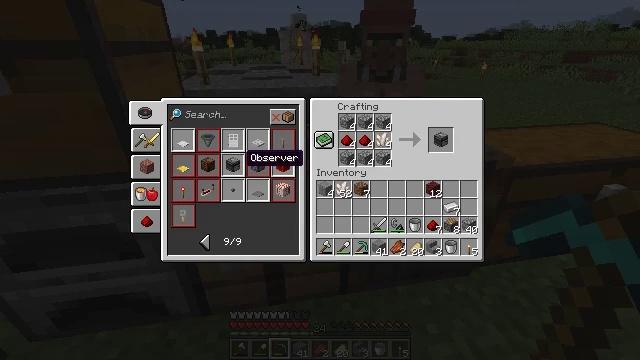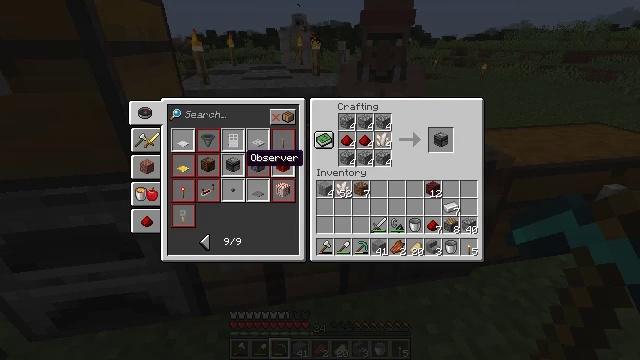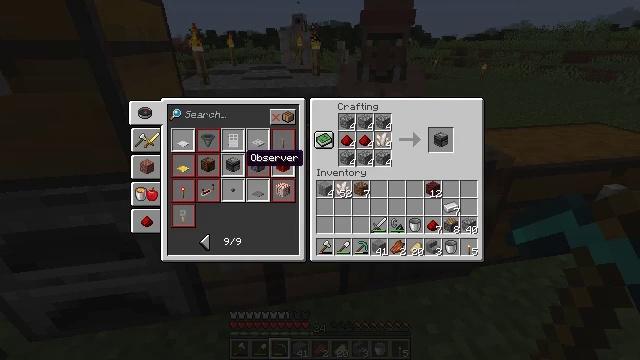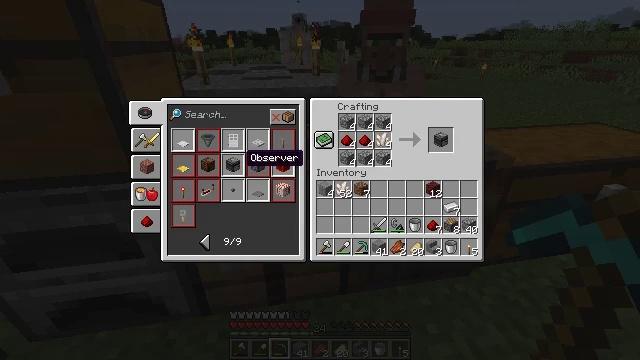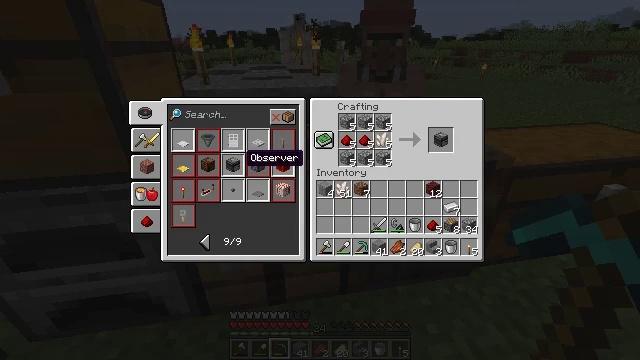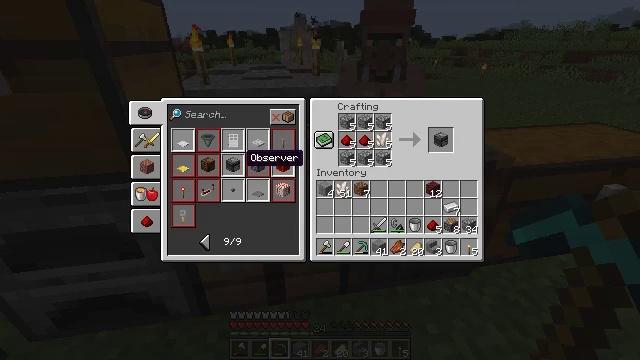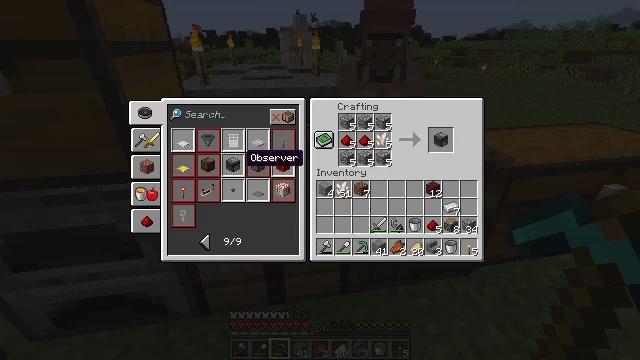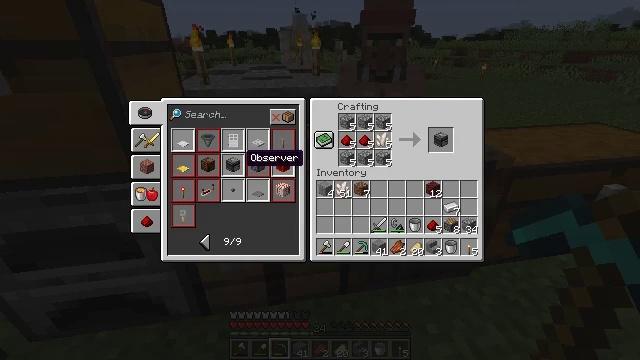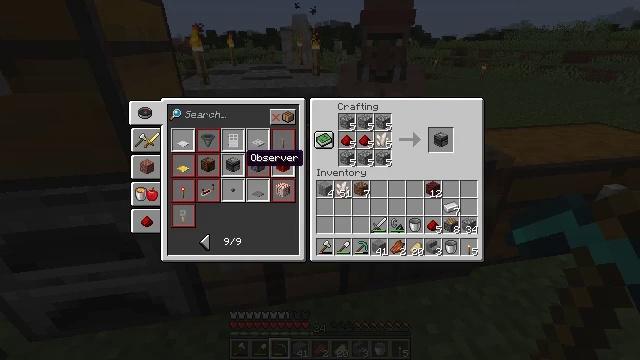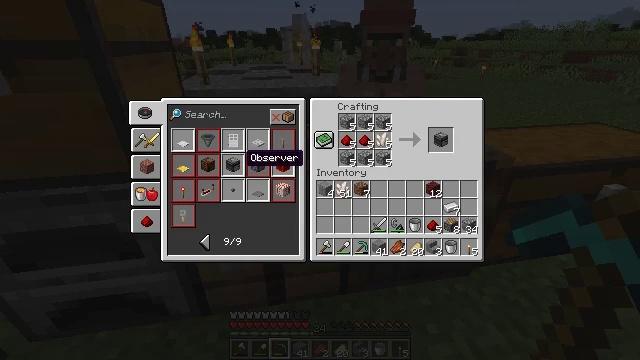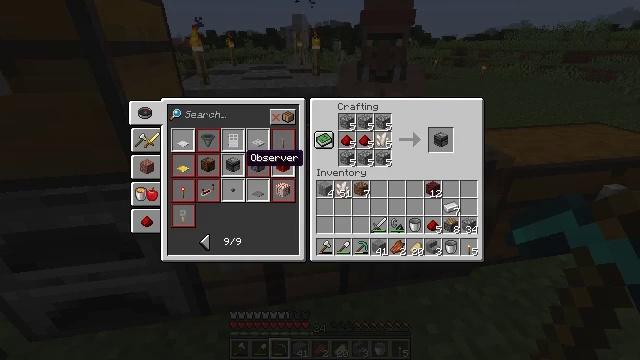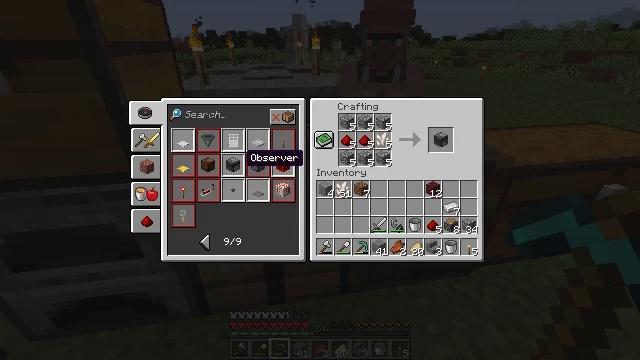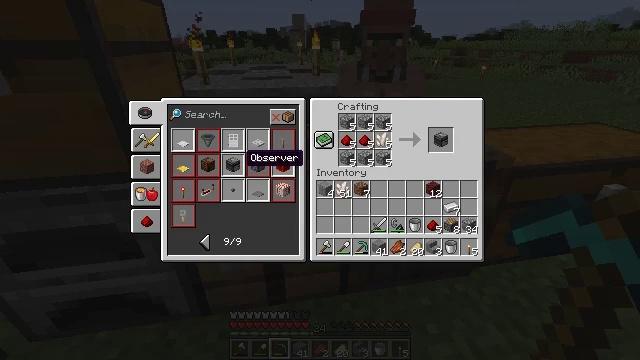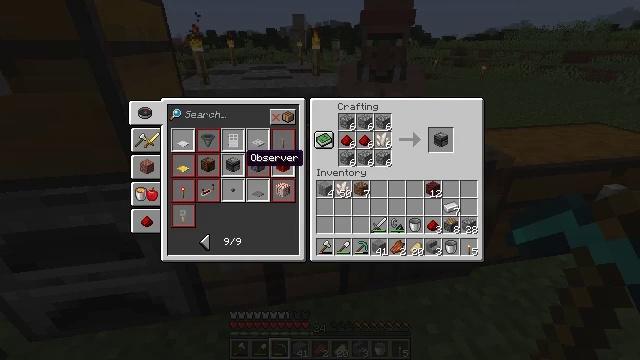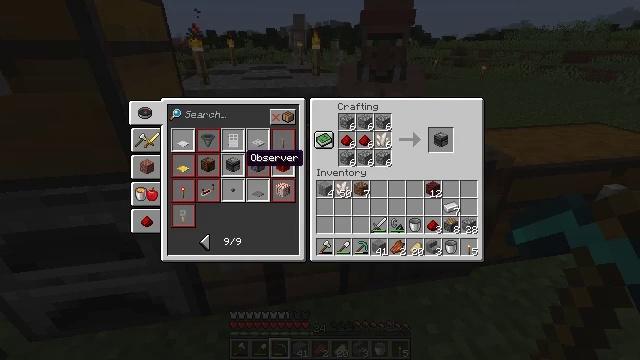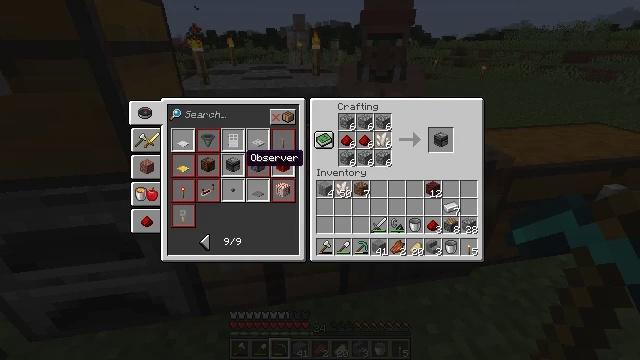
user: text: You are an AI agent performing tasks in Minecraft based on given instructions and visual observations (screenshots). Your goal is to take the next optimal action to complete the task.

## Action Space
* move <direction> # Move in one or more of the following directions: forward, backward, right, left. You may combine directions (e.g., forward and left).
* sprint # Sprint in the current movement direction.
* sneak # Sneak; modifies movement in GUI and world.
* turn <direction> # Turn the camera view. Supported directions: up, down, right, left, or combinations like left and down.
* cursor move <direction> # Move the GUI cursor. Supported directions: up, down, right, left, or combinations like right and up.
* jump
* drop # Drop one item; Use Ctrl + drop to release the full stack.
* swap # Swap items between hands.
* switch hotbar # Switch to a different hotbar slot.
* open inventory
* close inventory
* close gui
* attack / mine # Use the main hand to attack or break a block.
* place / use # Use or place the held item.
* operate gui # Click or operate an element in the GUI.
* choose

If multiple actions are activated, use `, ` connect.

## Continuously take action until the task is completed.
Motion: motion action
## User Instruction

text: Combine materials at the crafting table to get an observer.
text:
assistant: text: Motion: no_op
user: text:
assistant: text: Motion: no_op
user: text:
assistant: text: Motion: no_op
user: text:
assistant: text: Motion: no_op
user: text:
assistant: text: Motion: no_op
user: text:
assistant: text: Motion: no_op
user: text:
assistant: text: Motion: attack / mine
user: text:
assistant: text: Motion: attack / mine
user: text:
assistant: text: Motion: no_op
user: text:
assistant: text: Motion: no_op
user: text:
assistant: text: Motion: no_op
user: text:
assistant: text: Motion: no_op
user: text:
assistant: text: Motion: no_op
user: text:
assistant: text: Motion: no_op
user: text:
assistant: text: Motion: no_op
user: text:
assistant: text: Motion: no_op
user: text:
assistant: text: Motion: attack / mine
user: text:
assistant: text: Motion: attack / mine
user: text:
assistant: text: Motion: no_op
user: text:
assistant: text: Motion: no_op
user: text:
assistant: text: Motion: no_op
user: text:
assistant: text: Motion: no_op
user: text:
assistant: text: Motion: no_op
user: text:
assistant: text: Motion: no_op
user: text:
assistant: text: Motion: no_op
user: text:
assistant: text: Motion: attack / mine
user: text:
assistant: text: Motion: attack / mine
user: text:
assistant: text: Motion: no_op
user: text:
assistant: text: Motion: no_op
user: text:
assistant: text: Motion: no_op